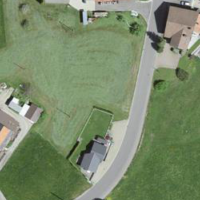
EUNIS habitat code: 24
Species observed at this site:
Plantago media